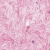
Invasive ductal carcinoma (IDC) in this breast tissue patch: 0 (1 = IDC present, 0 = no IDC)